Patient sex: M
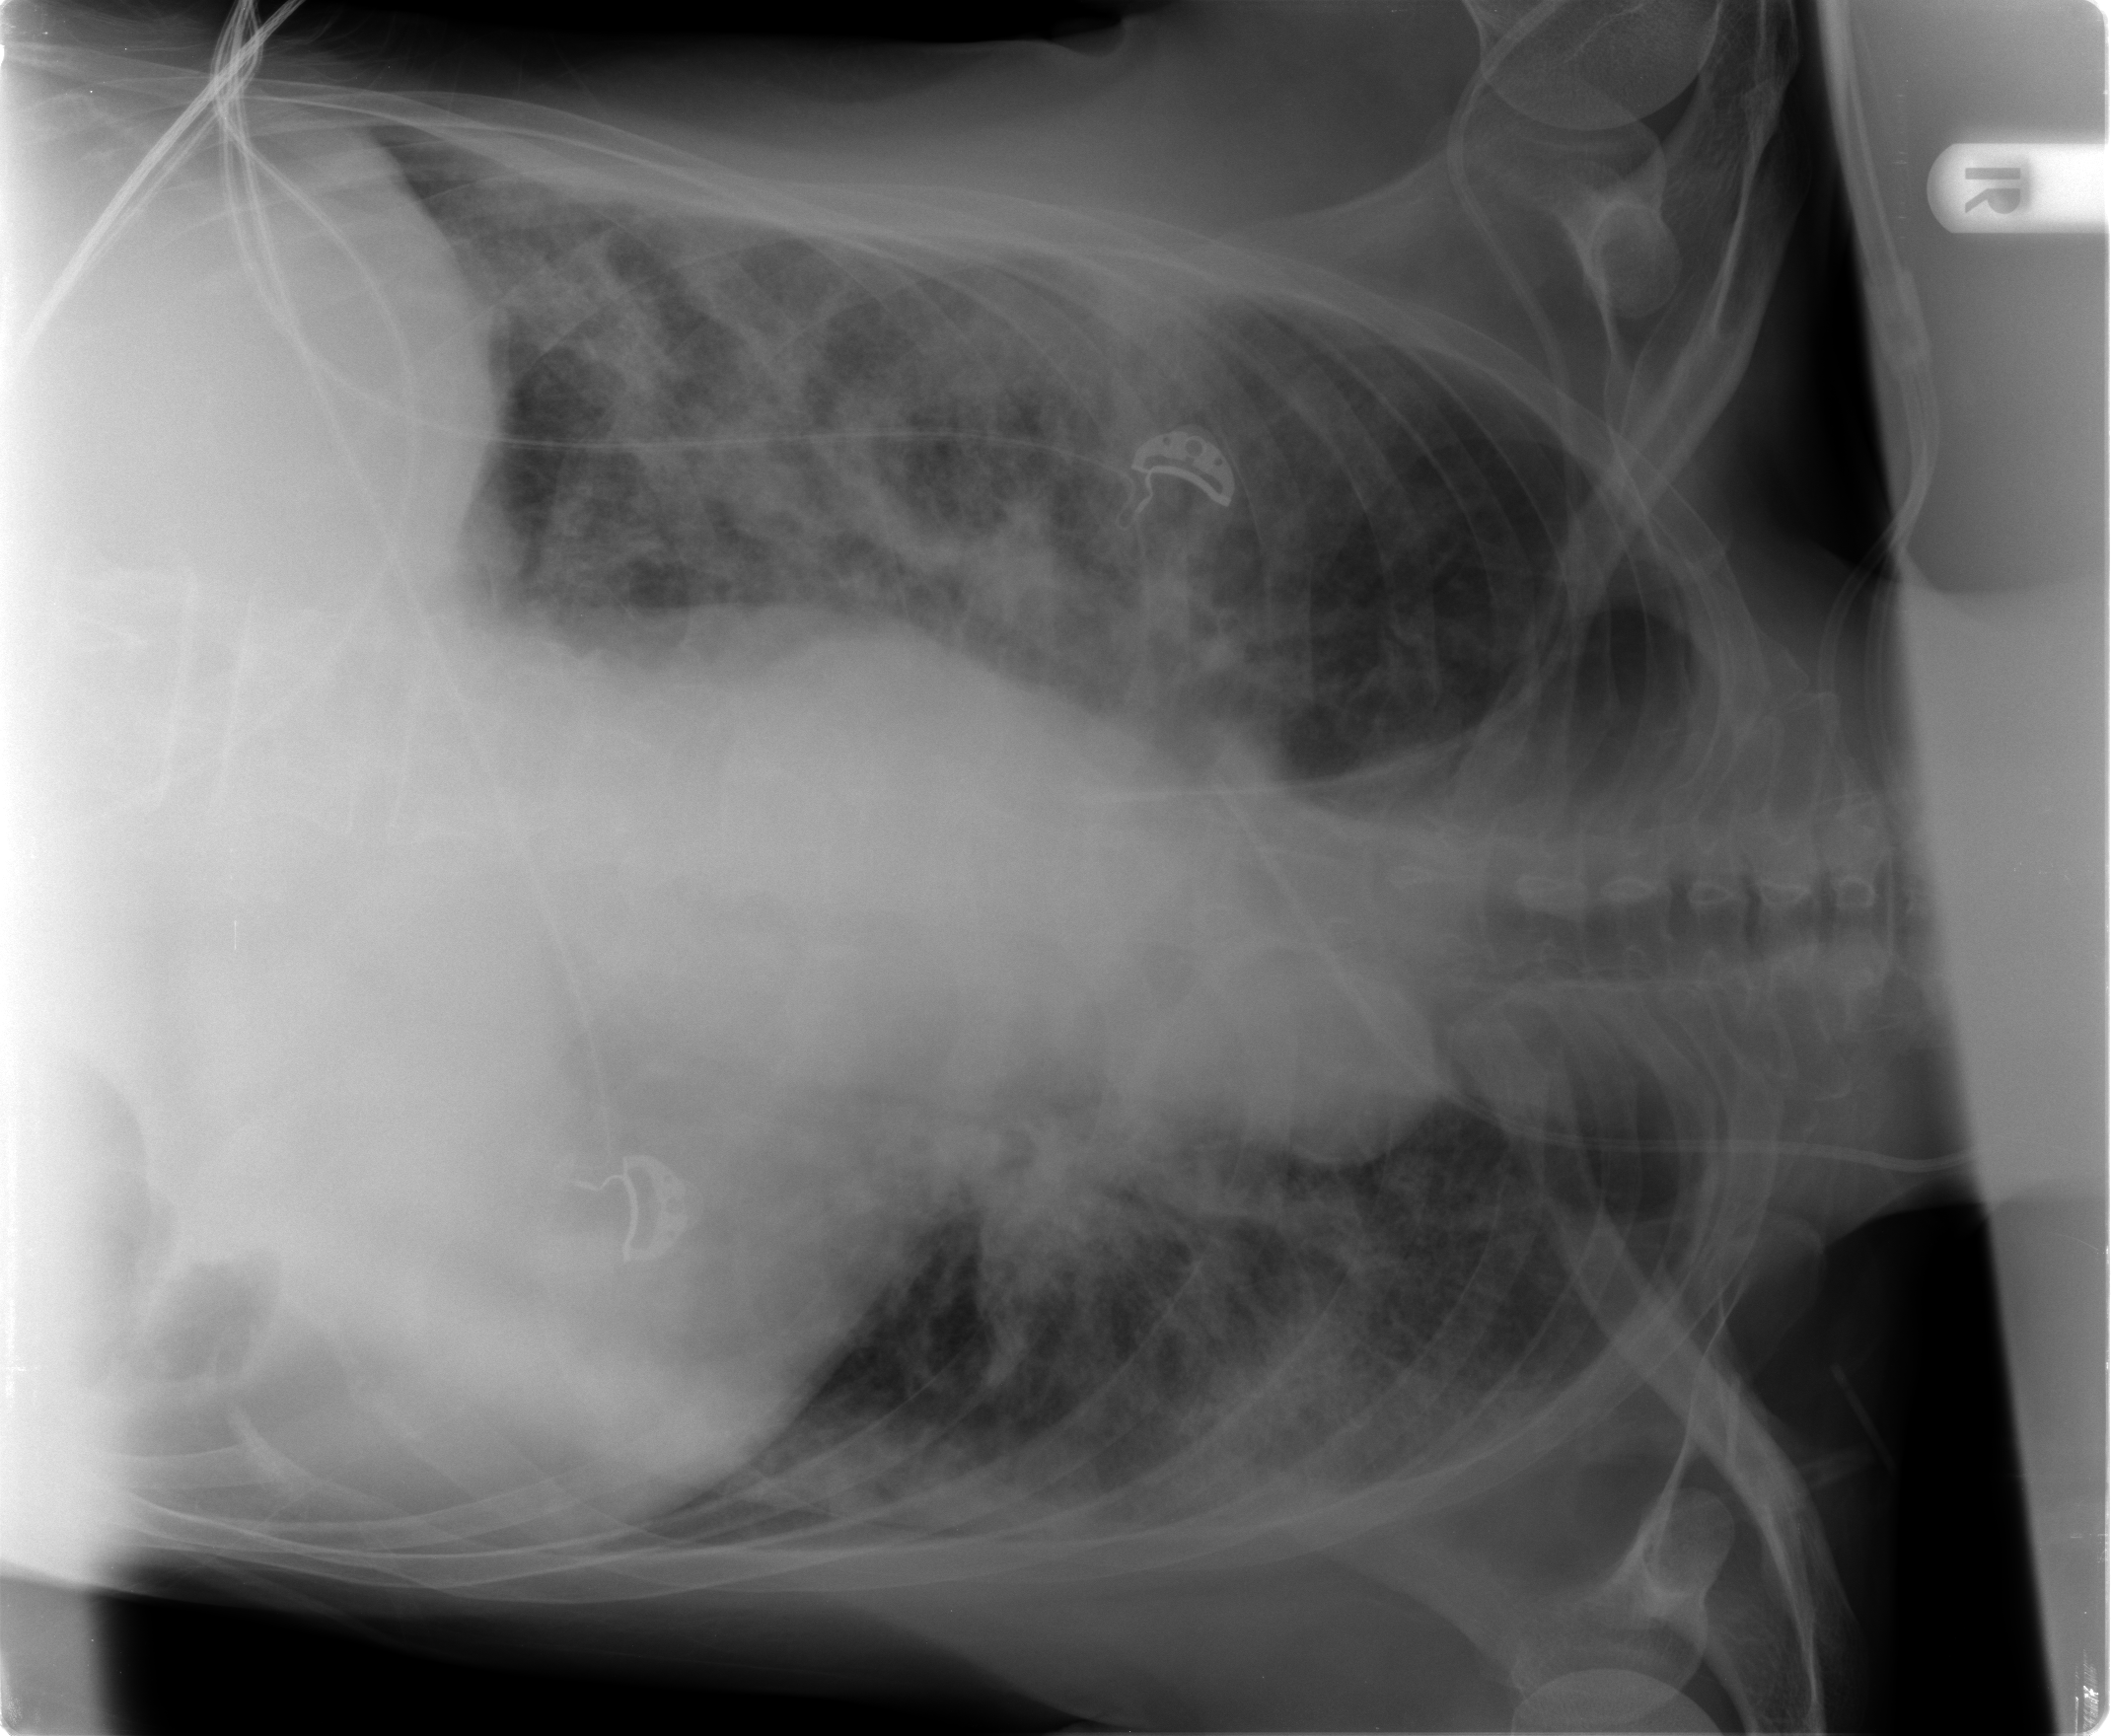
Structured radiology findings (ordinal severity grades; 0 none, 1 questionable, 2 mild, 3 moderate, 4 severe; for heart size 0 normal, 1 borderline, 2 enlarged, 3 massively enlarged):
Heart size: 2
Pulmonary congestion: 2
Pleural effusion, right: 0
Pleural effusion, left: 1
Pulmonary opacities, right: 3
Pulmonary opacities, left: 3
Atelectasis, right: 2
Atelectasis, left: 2